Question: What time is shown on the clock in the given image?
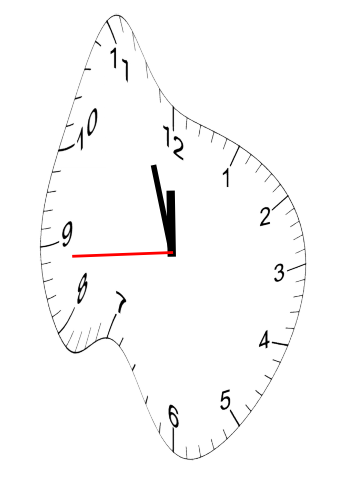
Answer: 11:56:44